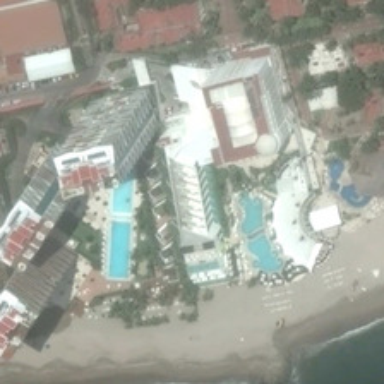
Many buildings near a beach is in a resort .